Question: I am trying to plot radar data in bokeh from an hdf5 file. I've stored the data into a 2d array that is 1800*3600. When I try to plot the data using 'p.image' it shows up black with some splotches which i'm assuming is where the data is greater than 0, but it doesn't conform to the palette i've specified. I'm not sure why this is occurring.
'''
f = h5py.File(fname, 'r')
lat = f['Grid']['lat']
lon = f['Grid']['lon']
precip = f['Grid']['precipitationCal']
precip = np.transpose(precip)
d = np.empty((1800,3600))
for (x,y), value in np.ndenumerate(precip):
if value <= 0:
d[x,y]=np.nan
else:
d[x,y]=value
output_file("testimage.html", title="image.py example")
p = figure(x_range = [0, 3600], y_range=[0, 1800])
p.image(image=[d],x=[0],y=[0],dw=[3600], dh=[1800], pallete="Spectral-256")
show(p)
'''

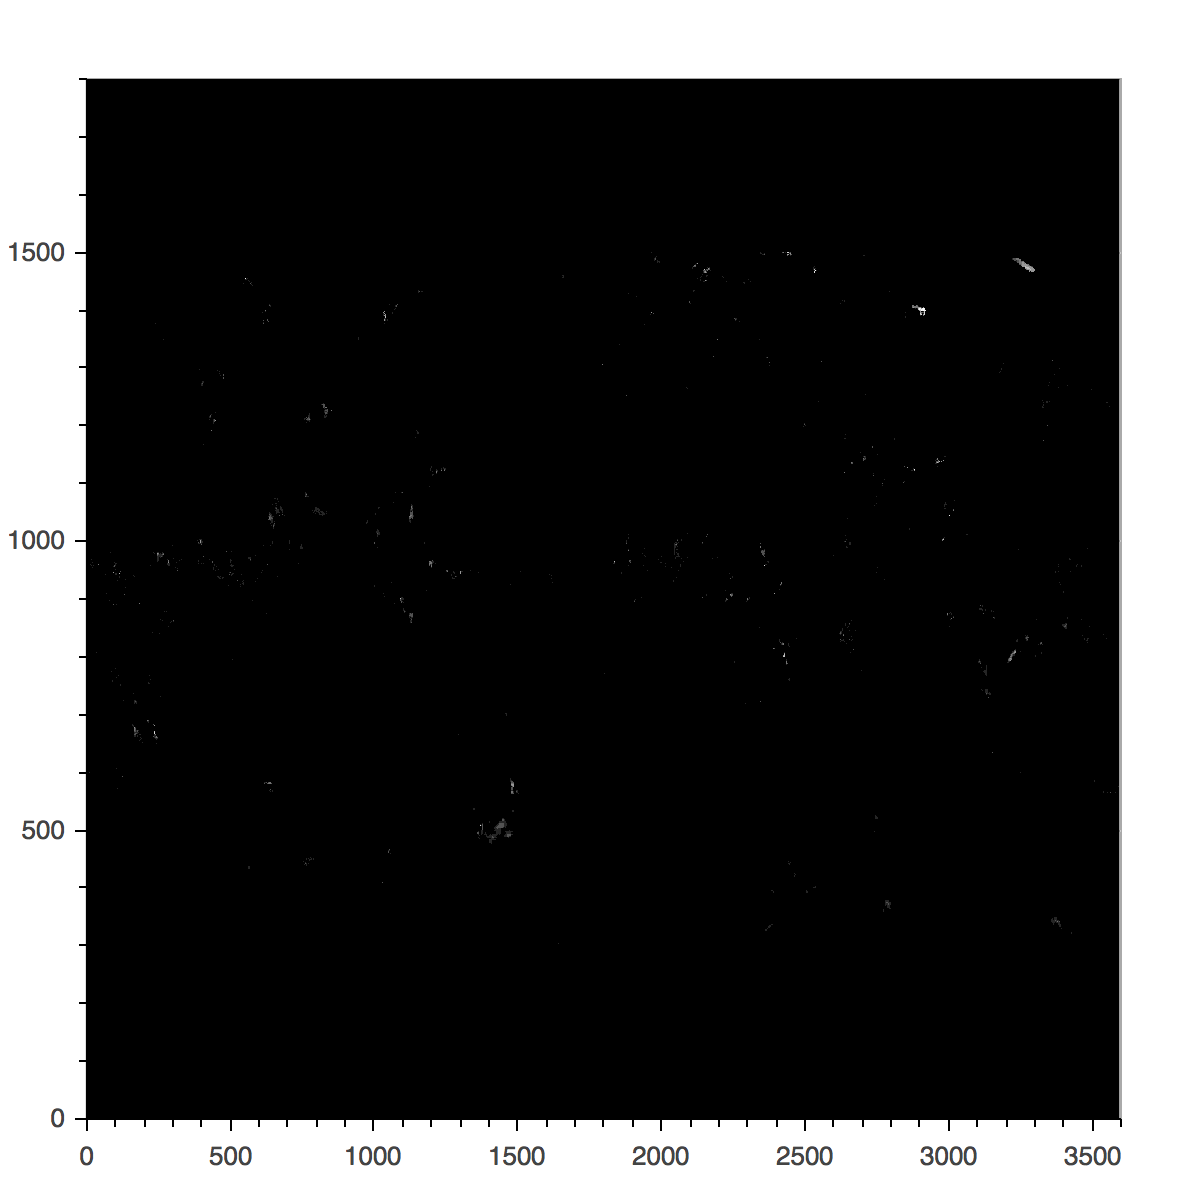
Answer: Two things:
First, the argument to pass to p.image is spelled "palette" not "pallete". The default palette is Grey9, which would give you the colormap you have.
Second (and the docs are sort of unclear on this), the palette argument accepts a list containing the colormap as hex values. This can be either an arbitrary list:
'''
palette = ["#8c9494", "#8398a2", "#7c9baa"]
p.image(image=[d],x=[0],y=[0],dw=[360], dh=[180], palette=palette)
'''
or a standard palette from Bokeh
'''
from bokeh.palettes import Spectral6
p.image(image=[d],x=[0],y=[0],dw=[360], dh=[180], palette=Spectral6)
'''
Note:
'''
print(Spectral6)
> ['#3288bd', '#99d594', '#e6f598', '#fee08b', '#fc8d59', '#d53e4f']
'''
<URL>